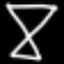
Label: hourglass